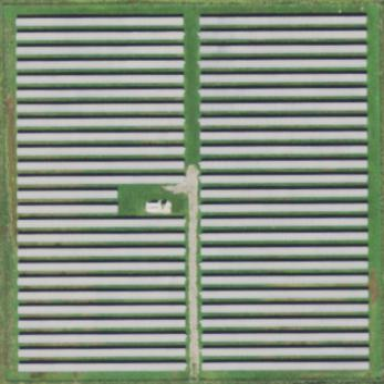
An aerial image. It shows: Solar power plant enclosed by fence. The plant generates electricity using photovoltaic technology.